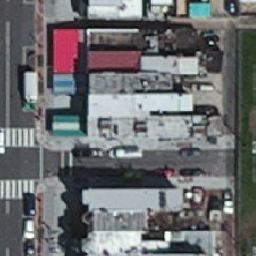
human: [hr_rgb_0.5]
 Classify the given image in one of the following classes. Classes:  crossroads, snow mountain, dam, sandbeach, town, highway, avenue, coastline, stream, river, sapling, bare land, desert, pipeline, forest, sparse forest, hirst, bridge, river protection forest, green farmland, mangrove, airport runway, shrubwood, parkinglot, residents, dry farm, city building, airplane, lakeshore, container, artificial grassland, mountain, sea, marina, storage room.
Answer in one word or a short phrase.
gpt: city building